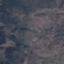
Land use / land cover class: HerbaceousVegetation